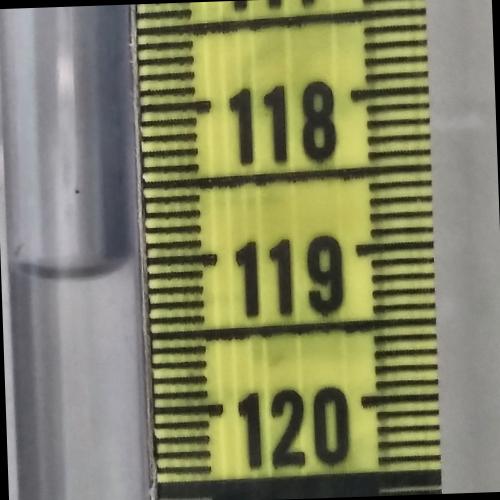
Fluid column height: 119.0 cm